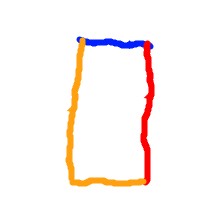
Shape: rectangle